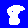
Digit: 8